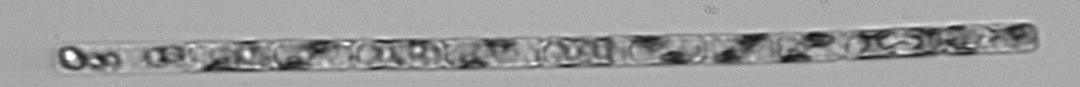
Label: Guinardia_delicatula_TAG_internal_parasite